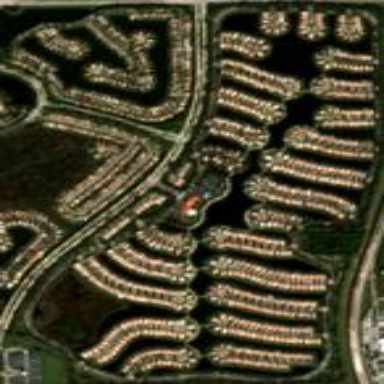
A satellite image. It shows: Residential area consisting of single-family homes.